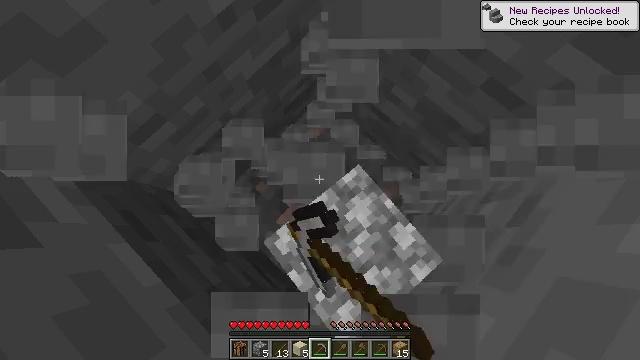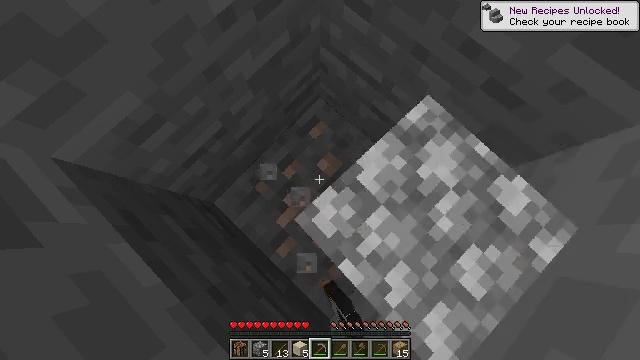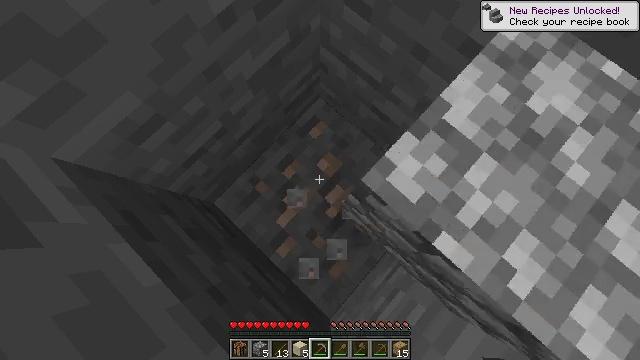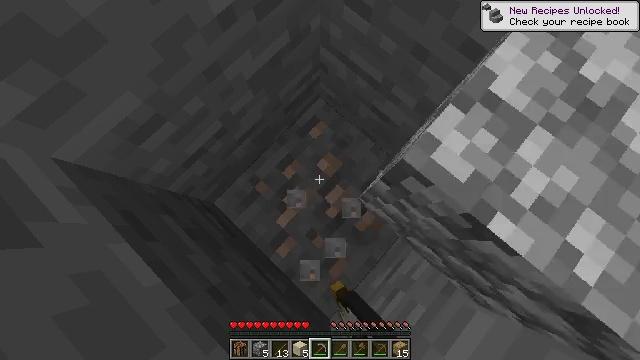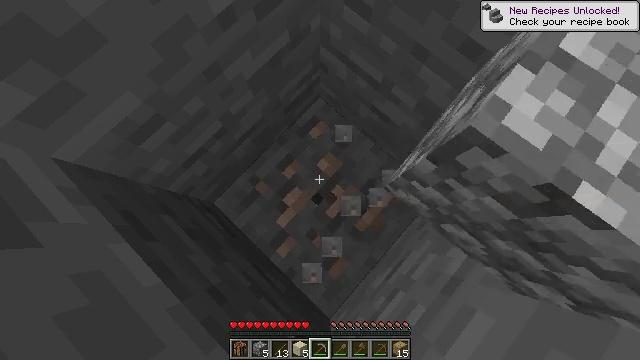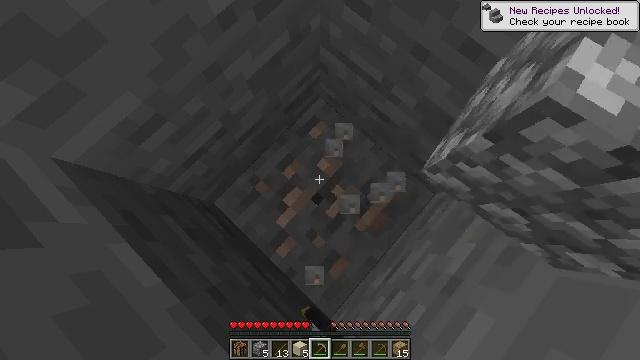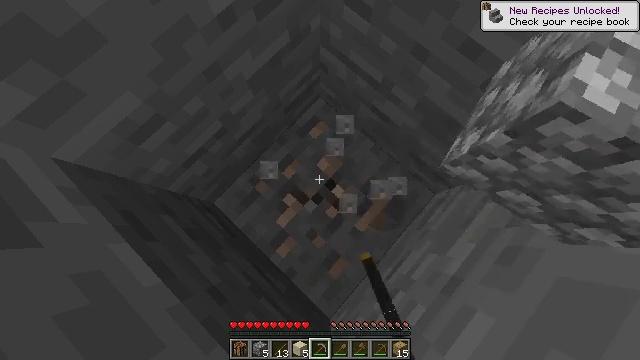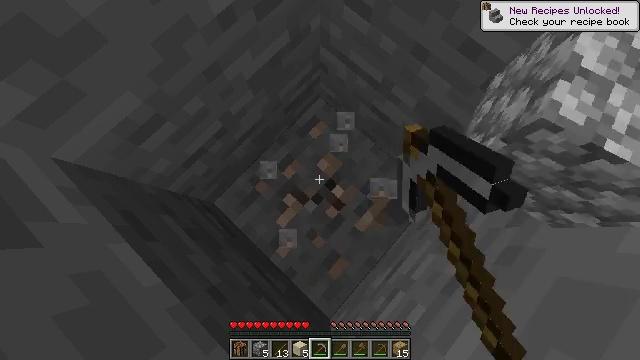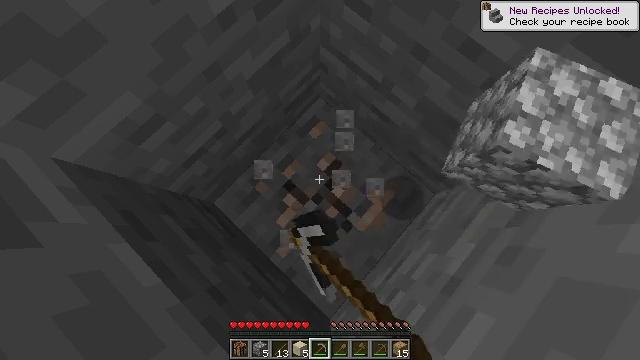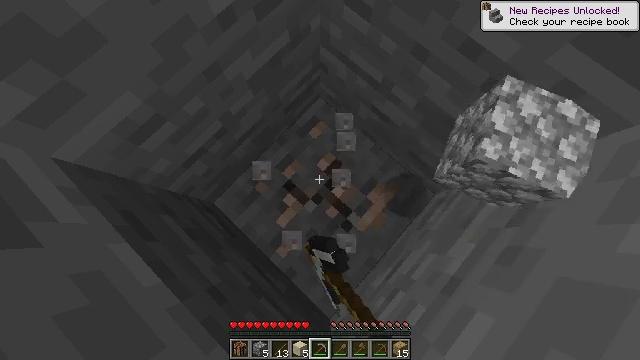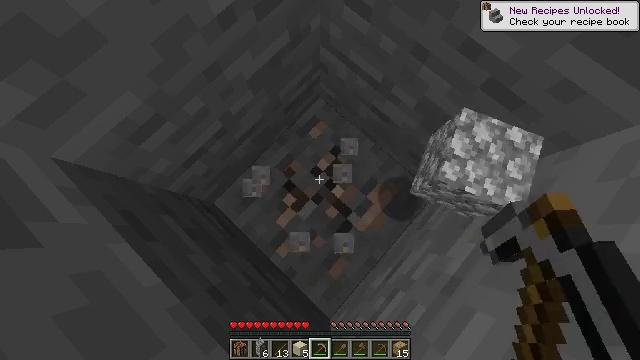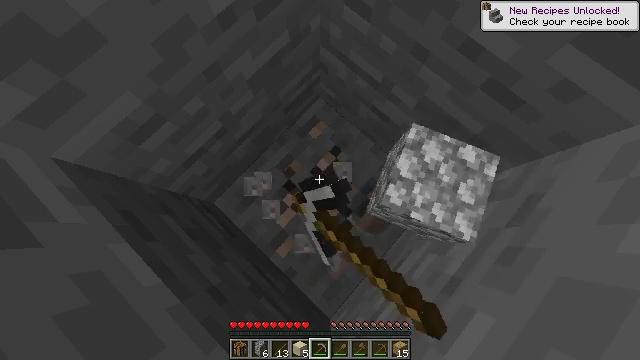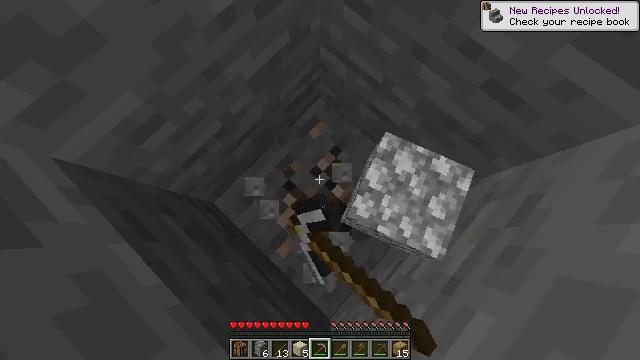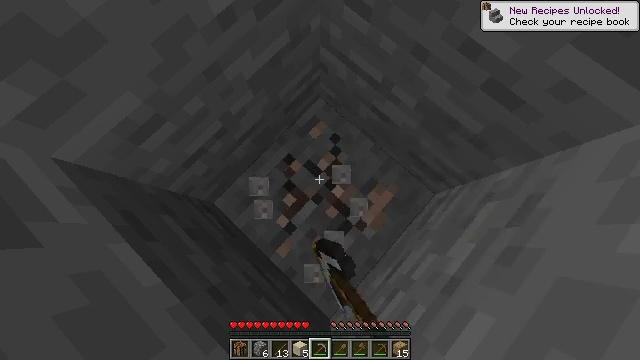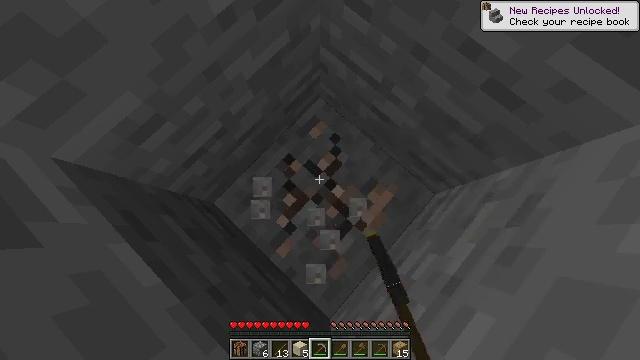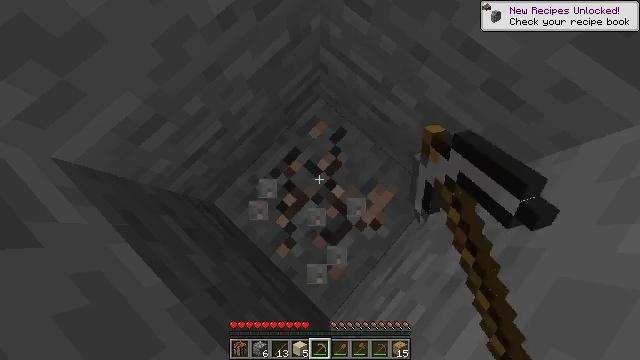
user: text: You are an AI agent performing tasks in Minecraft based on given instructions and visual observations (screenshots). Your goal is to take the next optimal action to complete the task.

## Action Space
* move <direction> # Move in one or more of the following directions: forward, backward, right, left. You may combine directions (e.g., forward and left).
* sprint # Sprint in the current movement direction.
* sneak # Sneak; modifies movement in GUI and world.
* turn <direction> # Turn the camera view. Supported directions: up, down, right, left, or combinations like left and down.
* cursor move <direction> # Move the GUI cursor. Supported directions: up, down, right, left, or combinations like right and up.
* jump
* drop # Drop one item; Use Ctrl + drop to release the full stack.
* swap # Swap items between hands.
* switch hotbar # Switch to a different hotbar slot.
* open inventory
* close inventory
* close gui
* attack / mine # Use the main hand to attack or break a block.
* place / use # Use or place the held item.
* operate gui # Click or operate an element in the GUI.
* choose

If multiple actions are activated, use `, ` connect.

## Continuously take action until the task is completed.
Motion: motion action
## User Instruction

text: Dig through stone to find iron ore.
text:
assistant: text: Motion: attack / mine
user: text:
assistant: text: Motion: attack / mine
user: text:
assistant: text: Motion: attack / mine
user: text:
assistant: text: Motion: attack / mine
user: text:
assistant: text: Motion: attack / mine
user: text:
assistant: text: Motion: attack / mine
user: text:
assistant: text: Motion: attack / mine
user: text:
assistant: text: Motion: attack / mine
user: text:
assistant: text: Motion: attack / mine
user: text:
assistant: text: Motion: attack / mine
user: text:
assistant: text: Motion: attack / mine
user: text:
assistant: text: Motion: attack / mine
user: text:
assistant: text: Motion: attack / mine
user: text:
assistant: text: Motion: attack / mine
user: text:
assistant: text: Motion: attack / mine
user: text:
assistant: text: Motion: attack / mine
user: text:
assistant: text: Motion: attack / mine
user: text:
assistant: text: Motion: attack / mine
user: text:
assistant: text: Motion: attack / mine
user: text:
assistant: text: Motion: attack / mine
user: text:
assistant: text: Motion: attack / mine
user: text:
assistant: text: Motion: attack / mine
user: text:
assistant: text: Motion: attack / mine
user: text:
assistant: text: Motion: attack / mine
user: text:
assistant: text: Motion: attack / mine
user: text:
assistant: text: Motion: attack / mine
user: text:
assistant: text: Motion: attack / mine
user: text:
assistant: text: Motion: attack / mine
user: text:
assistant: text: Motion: attack / mine
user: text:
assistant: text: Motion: attack / mine